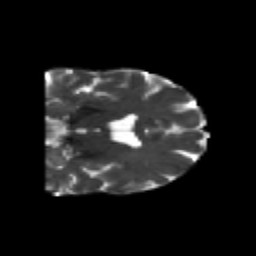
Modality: T2w
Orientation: coronal
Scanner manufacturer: siemens
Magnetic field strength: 3 T
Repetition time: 6.8 s
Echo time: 0.093 s